【题型】选择题　【知识点】平面几何　【难度】medium
如图，矩形$OABC$的顶点$A$，$C$分别在$y$轴、$x$轴的正半轴上，反比例函数$y=\dfrac{k}{x}(k>0)$的图象经过矩形$OABC$的对称中心$M$，与边$AB$交于点$D$，且$AD=\dfrac{1}{4}AB$，连接$OD$，$OM$，$DM$，若$\triangle ODM$的面积为$3$，则$k$的值为（  ）

A．3 \quad B．4 \quad C．5 \quad D．6

\vspace{0.2cm}
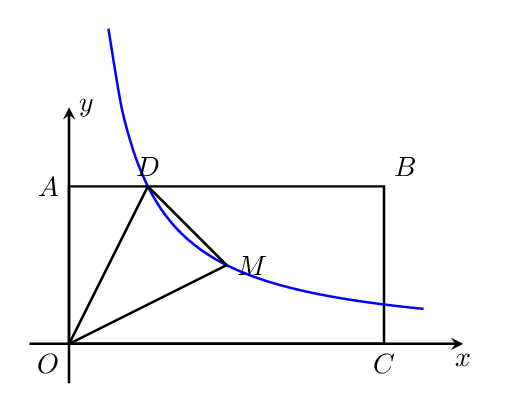
【解答】

\noindent \textbf{【答案】} B

\vspace{0.2cm}
\noindent \textbf{【分析】} 本题考查了矩形的性质，反比例函数图像上顶点的坐标特征，三角形的面积等知识，解题的关键是掌握这些知识．设点$B(a,b)$，根据矩形的对称中心的性质得出延长$OM$恰好经过点$B$，$M\left(\dfrac{a}{2},\dfrac{b}{2}\right)$，确定$D\left(\dfrac{a}{4},b\right)$，然后结合图像及反比例函数的意义，得出$S_{\triangle ODM}=S_{\triangle AOB}-S_{\triangle AOD}-S_{\triangle BDM}=3$，代入求解即可．

\vspace{0.2cm}
\noindent \textbf{【详解】} 解： $\because$四边形$OABC$是矩形，
$\therefore AB=OC$，$OA=BC$，设点$B(a,b)$，
$\because$矩形$OABC$的对称中心$M$，
$\therefore$延长$OM$经过点$B$，$M\left(\dfrac{a}{2},\dfrac{b}{2}\right)$，
$\because AD=\dfrac{1}{4}AB$，
$\therefore D\left(\dfrac{a}{4},b\right)$，
$\therefore BD=\dfrac{3}{4}a$，
$\therefore S_{\triangle BDM}=\dfrac{1}{2}\cdot \dfrac{3}{4}a\cdot \left(b-\dfrac{b}{2}\right)=\dfrac{3}{16}ab$，
$\because$点$D$在反比例函数图像上，
$\therefore \dfrac{1}{4}ab=k$，
$\because S_{\triangle ODM}=S_{\triangle AOB}-S_{\triangle AOD}-S_{\triangle BDM}=\dfrac{1}{2}ab-\dfrac{1}{2}k-\dfrac{3}{16}ab=3$，

$\therefore ab=16$，
$\therefore k=\dfrac{1}{4}ab=4$，
故选：B．

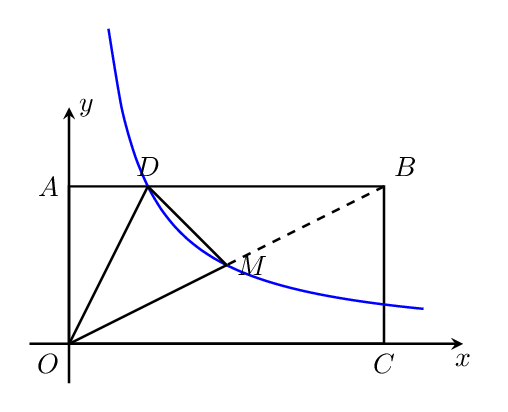